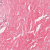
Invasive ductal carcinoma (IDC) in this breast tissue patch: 0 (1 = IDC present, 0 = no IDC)